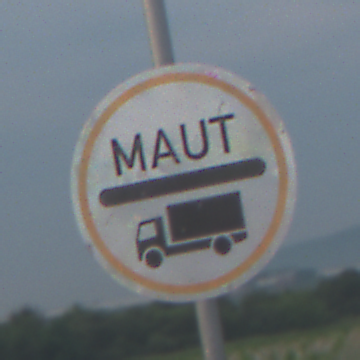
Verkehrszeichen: Mautpflicht
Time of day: SunriseSunset
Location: Outdoor (Nature)
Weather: PartlyCloudy
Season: NotSpecified
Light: Natural